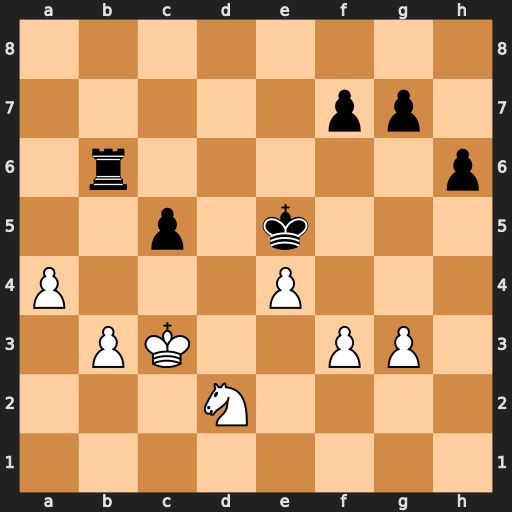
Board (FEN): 8/5pp1/1r5p/2p1k3/P3P3/1PK2PP1/3N4/8
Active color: w
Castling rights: -
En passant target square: -
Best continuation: Nc4+ Ke6 Nxb6